Here is the raw accelerometer signal from a rotor rig, plotted against time. What is the most likely rotor condition (normal, misalignment, unbalance, looseness)?
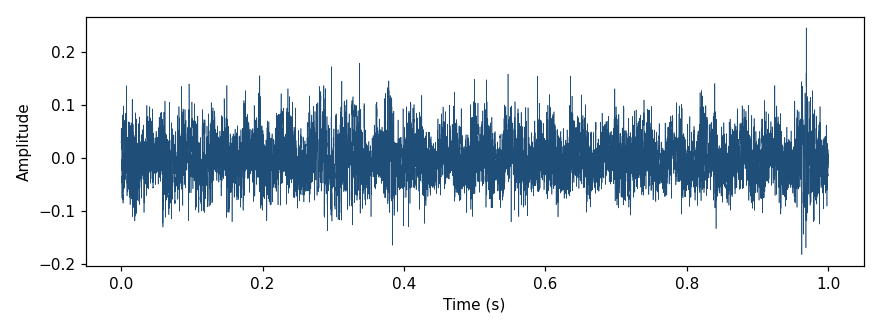
Answer: unbalance